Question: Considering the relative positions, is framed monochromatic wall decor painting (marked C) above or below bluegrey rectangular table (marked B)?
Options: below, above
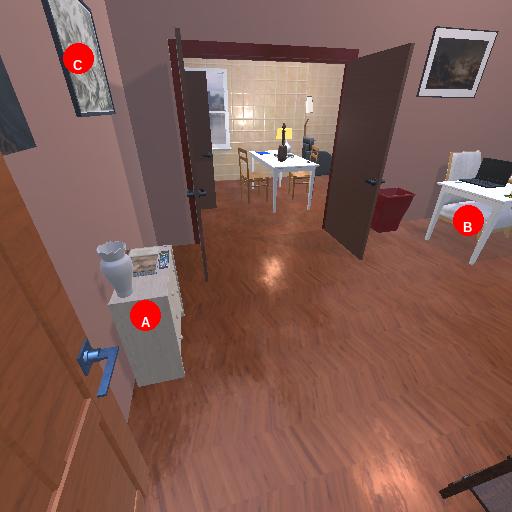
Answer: below